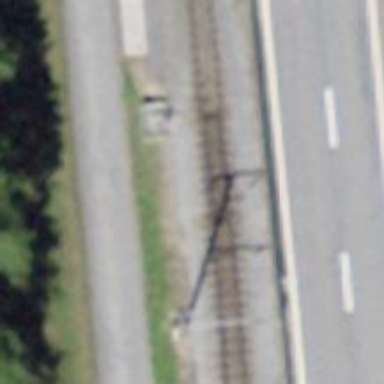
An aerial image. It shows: Railway switch.